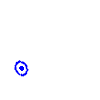
Particle: pion